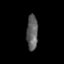
Tissue: skin
Cell type: Endothelial cells
Senescence score: 0.6864
Nuclear area (px): 384
Mean DAPI intensity: 95.544